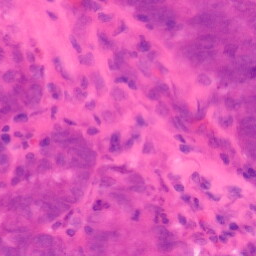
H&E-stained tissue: Colon